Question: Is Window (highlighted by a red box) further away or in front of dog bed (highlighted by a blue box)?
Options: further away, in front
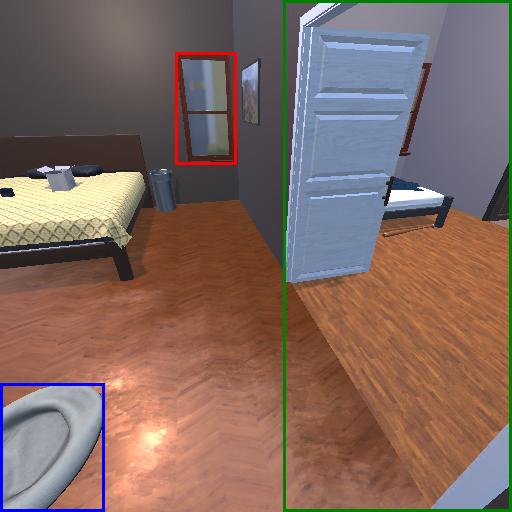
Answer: further away